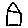
Label: house